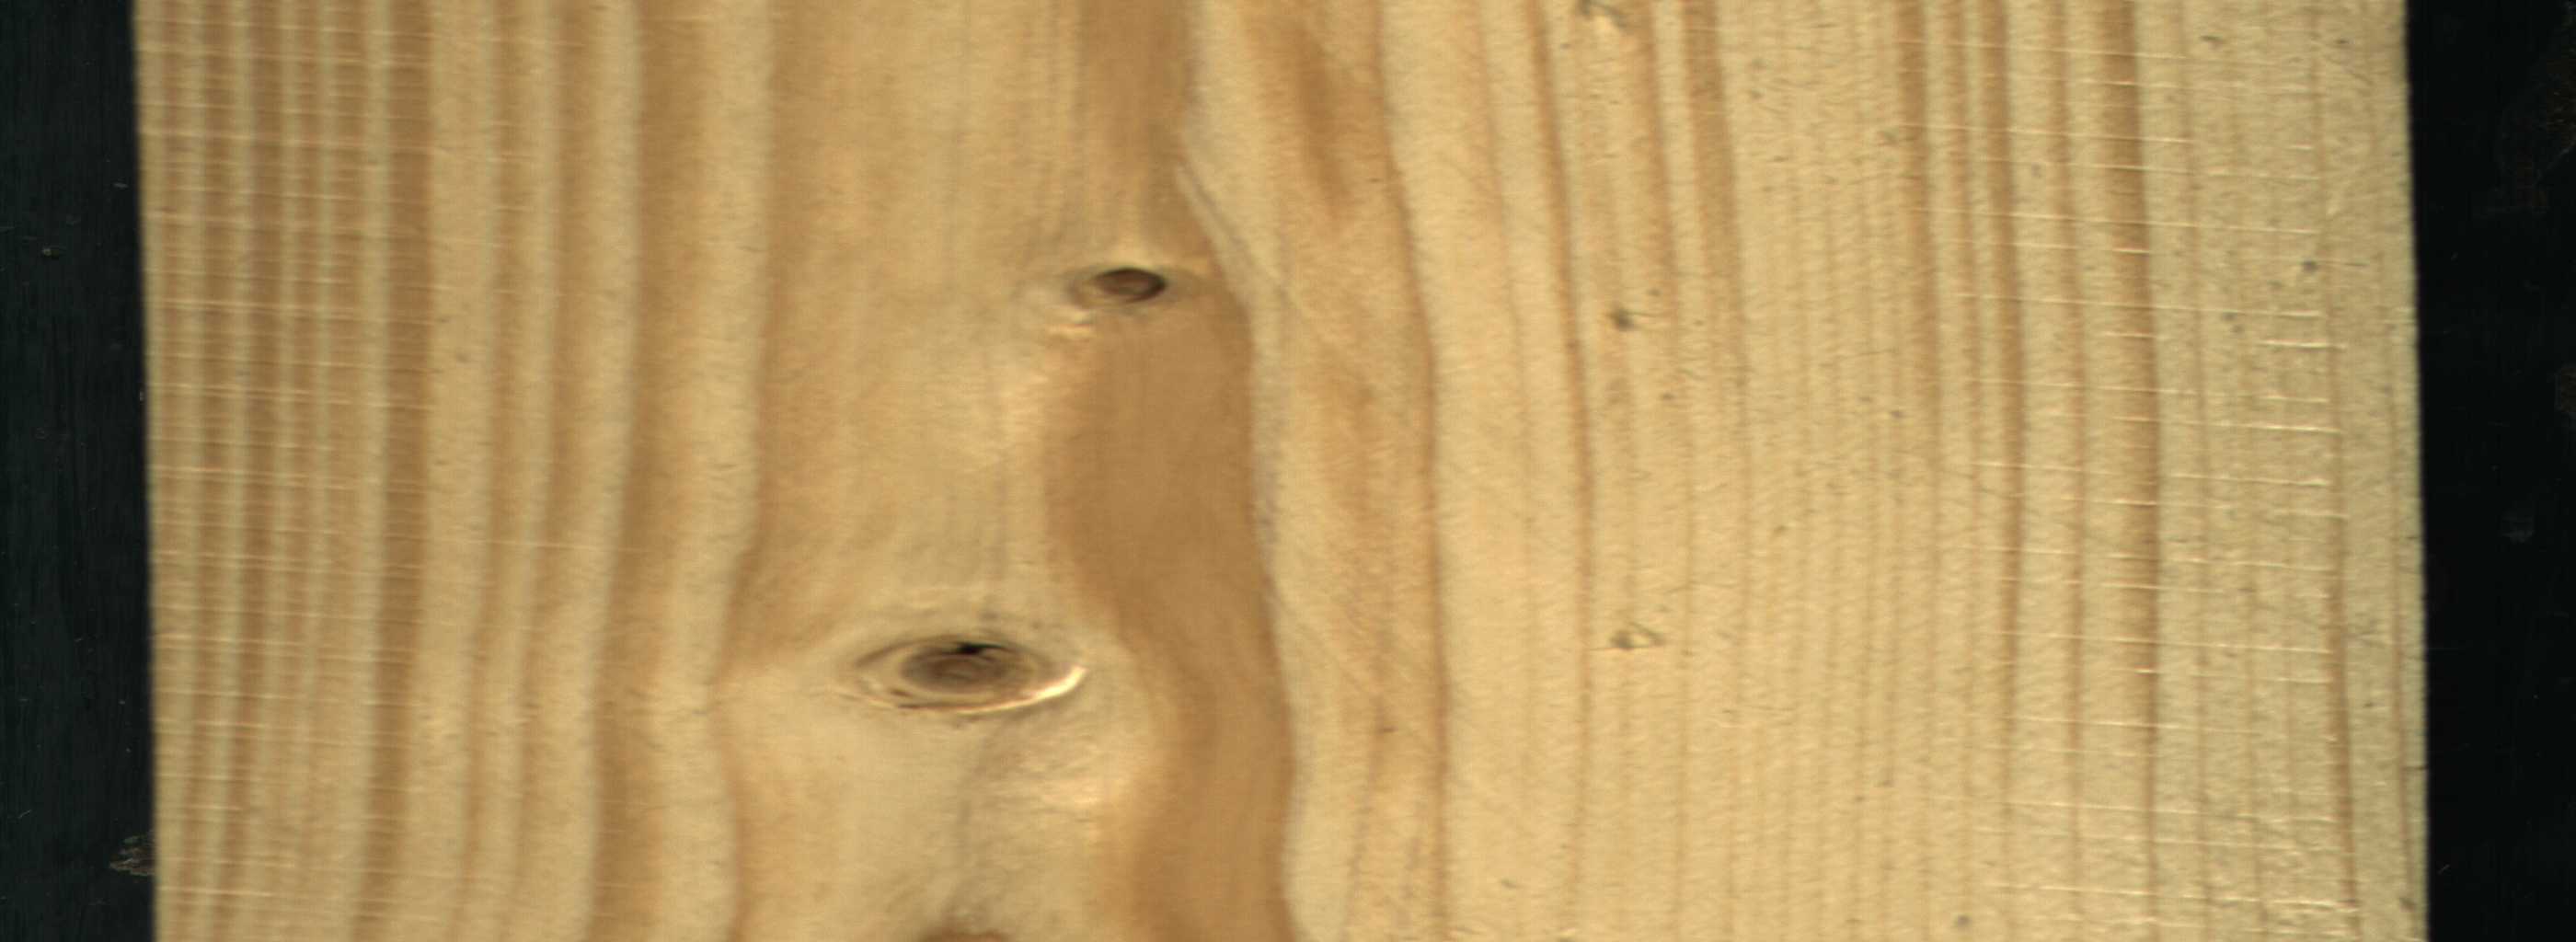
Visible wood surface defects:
Dead_Knot
Dead_Knot
Dead_Knot